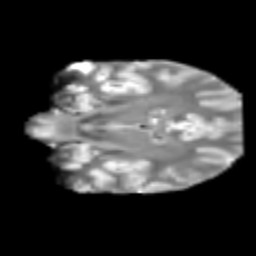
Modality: T2w
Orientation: coronal
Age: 25
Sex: female
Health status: healthy
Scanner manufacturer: philips
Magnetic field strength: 3 T
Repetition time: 10.015 s
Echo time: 0.07044 s